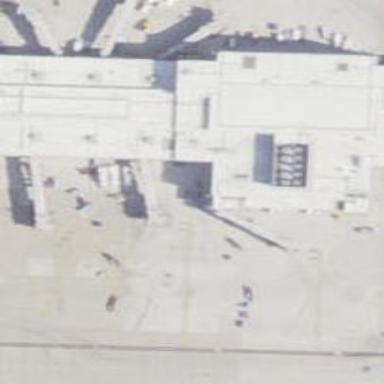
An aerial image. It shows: Airport gate.